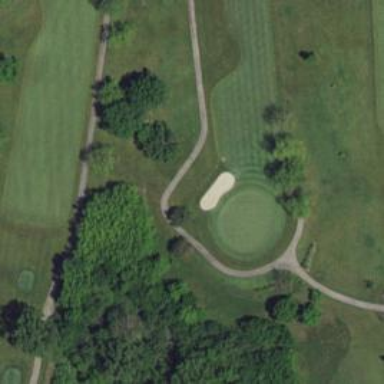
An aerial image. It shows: Pathway for golfing.